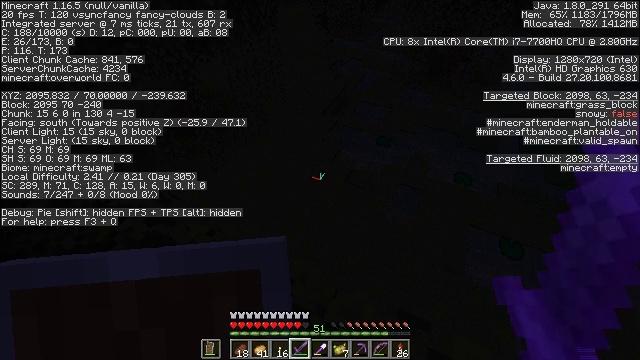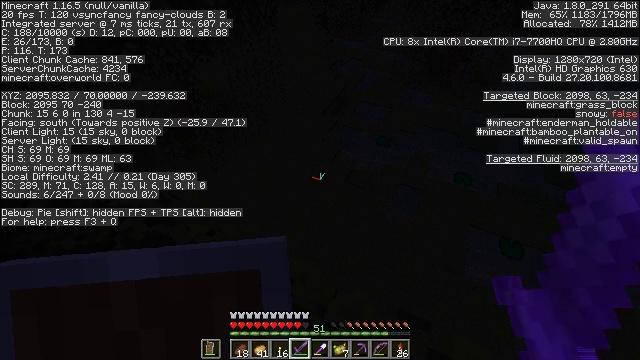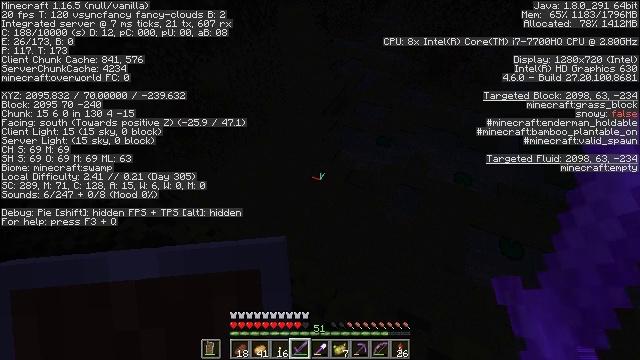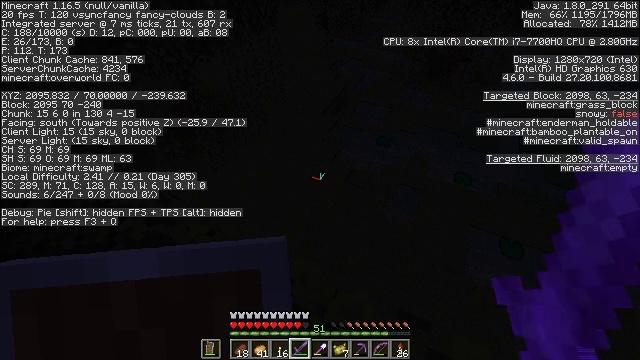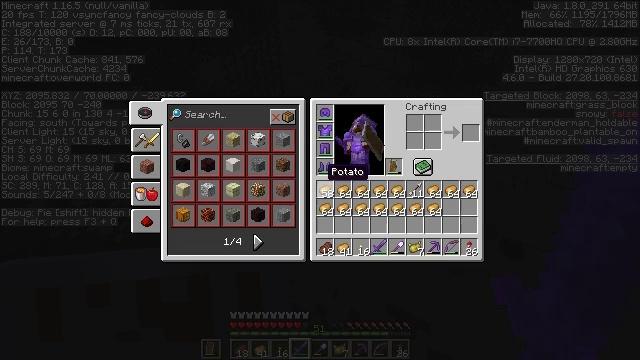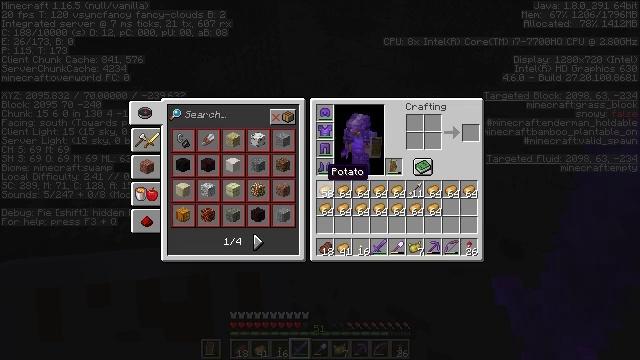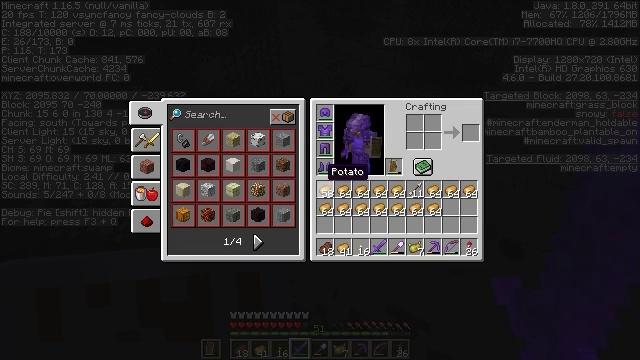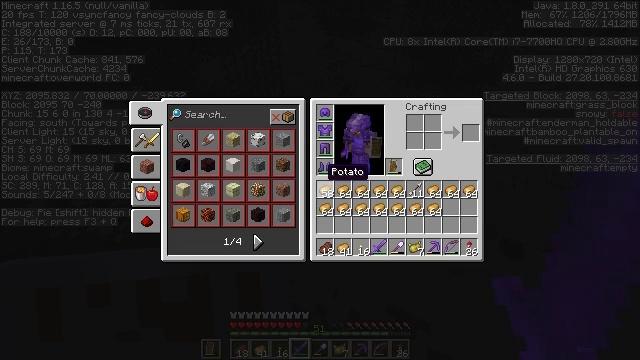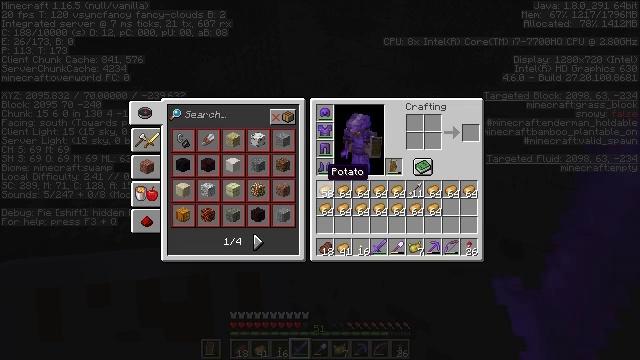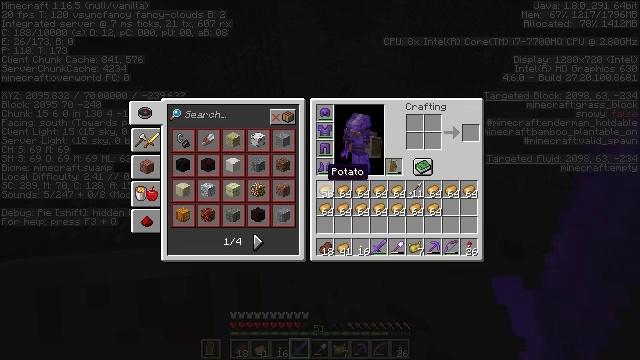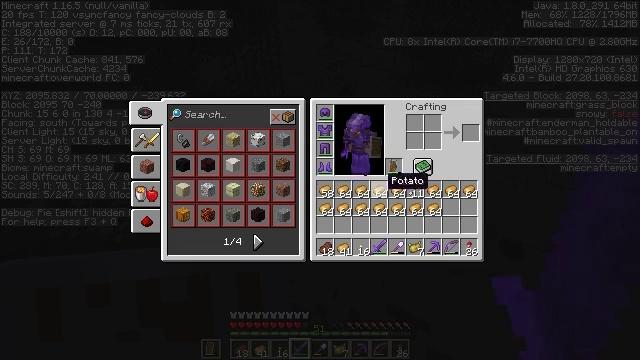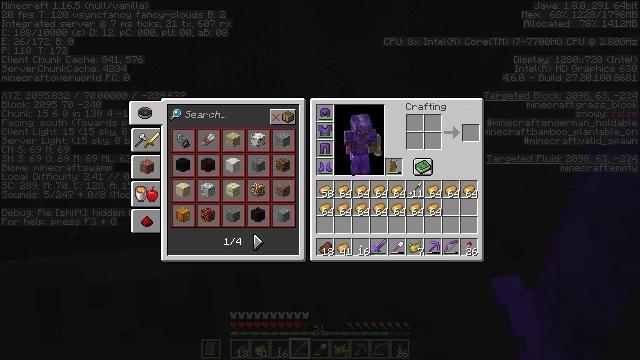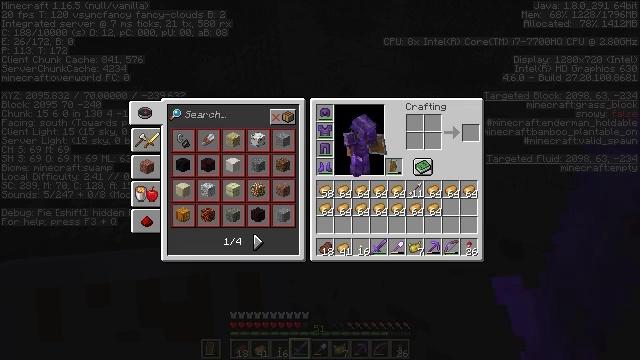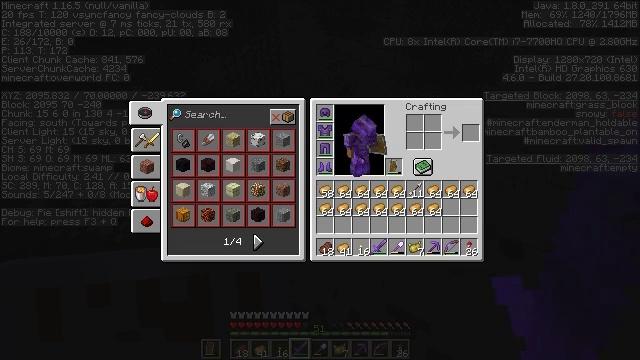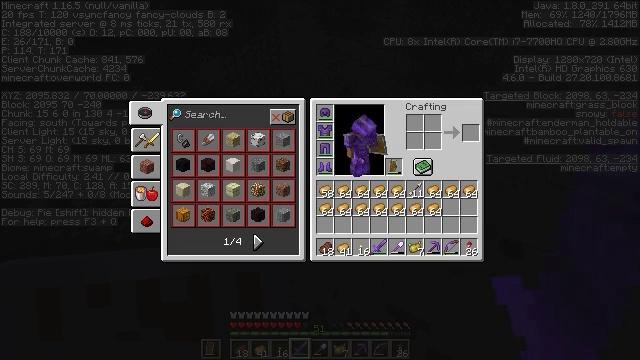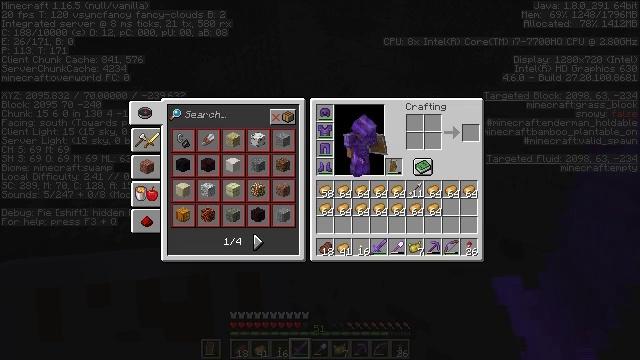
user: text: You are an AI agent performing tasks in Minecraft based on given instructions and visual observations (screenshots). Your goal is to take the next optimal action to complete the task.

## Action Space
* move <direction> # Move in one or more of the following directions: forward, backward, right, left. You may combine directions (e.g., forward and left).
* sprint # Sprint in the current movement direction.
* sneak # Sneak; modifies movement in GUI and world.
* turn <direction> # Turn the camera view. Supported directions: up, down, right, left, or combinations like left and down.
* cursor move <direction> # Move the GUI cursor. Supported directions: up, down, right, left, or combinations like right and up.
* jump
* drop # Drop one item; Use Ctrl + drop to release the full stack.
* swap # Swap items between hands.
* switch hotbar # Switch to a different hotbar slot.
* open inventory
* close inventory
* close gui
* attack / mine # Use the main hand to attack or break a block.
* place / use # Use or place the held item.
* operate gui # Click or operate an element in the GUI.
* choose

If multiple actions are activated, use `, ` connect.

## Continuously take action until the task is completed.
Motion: motion action
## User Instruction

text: Hunt a slime.
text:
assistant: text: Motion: no_op
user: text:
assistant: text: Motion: no_op
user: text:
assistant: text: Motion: no_op
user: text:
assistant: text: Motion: open inventory
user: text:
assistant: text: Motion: open inventory
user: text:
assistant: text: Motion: open inventory
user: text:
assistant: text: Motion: open inventory
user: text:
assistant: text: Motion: no_op
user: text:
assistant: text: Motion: no_op
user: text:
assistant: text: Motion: turn right and down
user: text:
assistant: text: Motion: turn right and down
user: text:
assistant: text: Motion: turn right and down
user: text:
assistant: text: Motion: no_op
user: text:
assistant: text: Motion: no_op
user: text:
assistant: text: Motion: no_op
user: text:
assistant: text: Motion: no_op
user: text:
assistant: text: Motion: no_op
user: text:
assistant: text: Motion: no_op
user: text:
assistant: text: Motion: no_op
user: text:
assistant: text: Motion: no_op
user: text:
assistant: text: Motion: no_op
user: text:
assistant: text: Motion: no_op
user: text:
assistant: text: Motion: no_op
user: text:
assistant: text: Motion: no_op
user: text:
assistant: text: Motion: no_op
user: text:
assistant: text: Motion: no_op
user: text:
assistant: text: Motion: no_op
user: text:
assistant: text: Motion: no_op
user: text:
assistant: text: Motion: no_op
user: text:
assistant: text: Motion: no_op